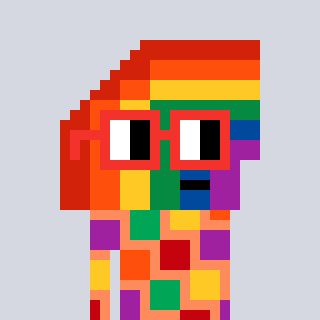
a pixel art character with square red glasses, a rainbow-shaped head and a peachy-colored body on a cool background